Question: <URL>
'''
Unknown Type name 'NsMutableDictionary'; did you mean 'cfMutableDictionaryRef'? NSDictionary.h
'''

Why this happened? How to fix this?
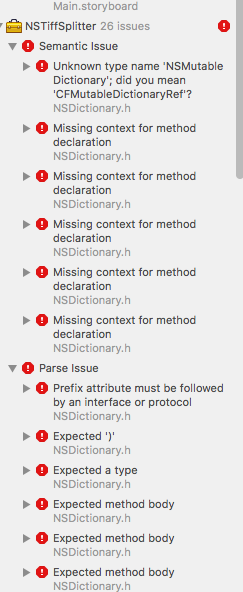
Answer: that was happned because of some accidently removed some code from file.